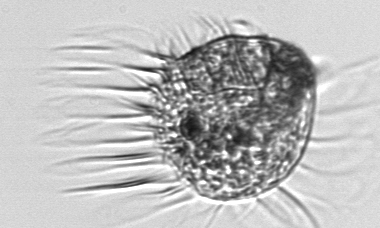
Label: Pelagostrobilidium